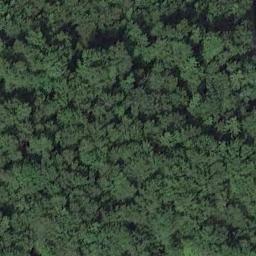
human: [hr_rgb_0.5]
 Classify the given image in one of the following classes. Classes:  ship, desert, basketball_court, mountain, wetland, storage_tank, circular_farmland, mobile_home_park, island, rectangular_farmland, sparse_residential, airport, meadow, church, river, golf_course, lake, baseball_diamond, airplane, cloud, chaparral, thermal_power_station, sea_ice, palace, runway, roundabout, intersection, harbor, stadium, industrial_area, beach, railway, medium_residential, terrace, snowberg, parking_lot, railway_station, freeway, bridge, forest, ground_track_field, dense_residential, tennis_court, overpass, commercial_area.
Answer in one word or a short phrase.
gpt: forest